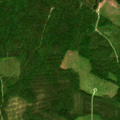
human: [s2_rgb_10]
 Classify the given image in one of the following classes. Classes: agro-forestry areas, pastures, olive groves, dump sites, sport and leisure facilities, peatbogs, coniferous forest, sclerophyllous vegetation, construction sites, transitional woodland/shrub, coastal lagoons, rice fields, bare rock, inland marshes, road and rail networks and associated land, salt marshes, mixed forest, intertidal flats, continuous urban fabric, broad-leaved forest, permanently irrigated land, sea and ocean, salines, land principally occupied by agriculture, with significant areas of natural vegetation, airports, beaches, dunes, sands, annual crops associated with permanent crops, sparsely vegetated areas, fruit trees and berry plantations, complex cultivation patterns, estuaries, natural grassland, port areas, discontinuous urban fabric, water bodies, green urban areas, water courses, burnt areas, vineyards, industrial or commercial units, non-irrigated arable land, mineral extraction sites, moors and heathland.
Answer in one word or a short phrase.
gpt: coniferous forest, mixed forest, transitional woodland/shrub